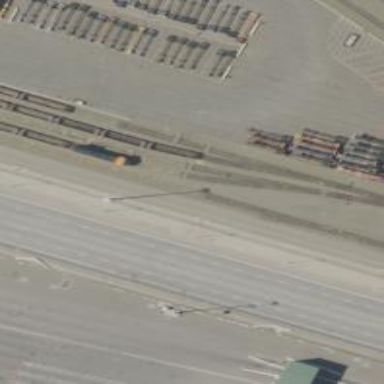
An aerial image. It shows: Railway yard used for servicing trains.